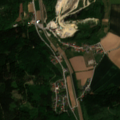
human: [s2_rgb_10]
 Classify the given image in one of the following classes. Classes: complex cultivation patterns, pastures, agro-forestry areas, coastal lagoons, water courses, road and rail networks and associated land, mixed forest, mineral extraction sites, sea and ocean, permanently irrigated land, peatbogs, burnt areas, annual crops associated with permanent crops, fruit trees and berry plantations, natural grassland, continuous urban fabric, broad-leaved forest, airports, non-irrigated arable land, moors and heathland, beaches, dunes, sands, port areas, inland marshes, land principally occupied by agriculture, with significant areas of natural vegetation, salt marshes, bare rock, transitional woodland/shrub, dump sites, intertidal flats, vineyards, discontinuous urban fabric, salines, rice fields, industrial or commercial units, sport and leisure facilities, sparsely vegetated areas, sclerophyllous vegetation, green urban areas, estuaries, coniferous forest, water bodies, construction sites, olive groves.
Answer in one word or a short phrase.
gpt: discontinuous urban fabric, industrial or commercial units, mineral extraction sites, non-irrigated arable land, broad-leaved forest, coniferous forest, mixed forest